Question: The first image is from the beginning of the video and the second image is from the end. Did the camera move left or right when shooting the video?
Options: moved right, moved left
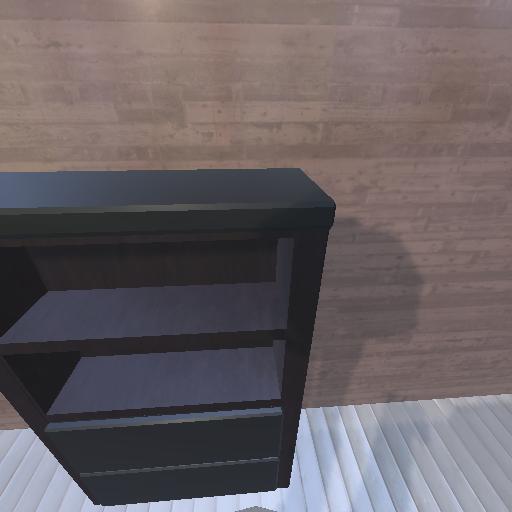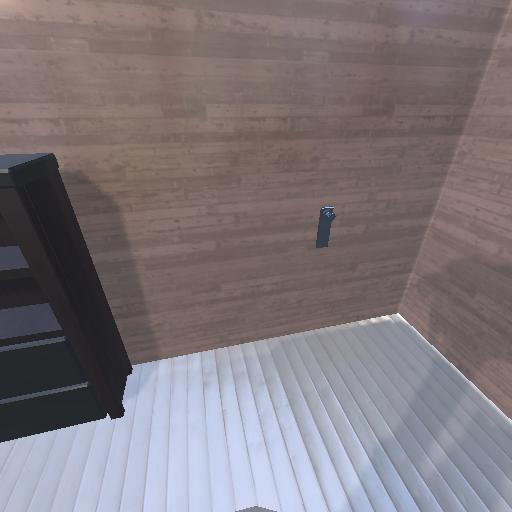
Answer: moved right